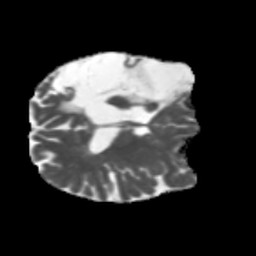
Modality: MD
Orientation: axial
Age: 49
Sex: male
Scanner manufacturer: siemens
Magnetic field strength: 3 T
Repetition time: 5.47 s
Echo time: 0.0854 s